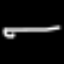
Label: line